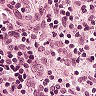
Metastatic tissue present: no